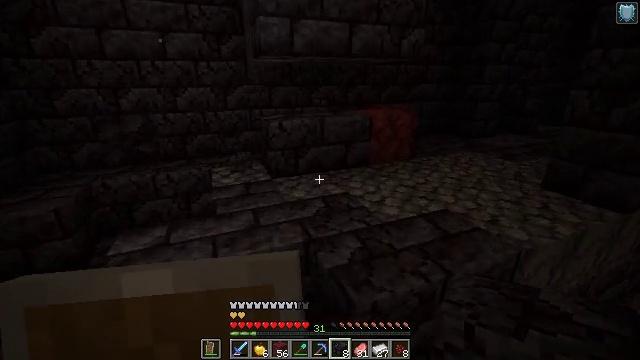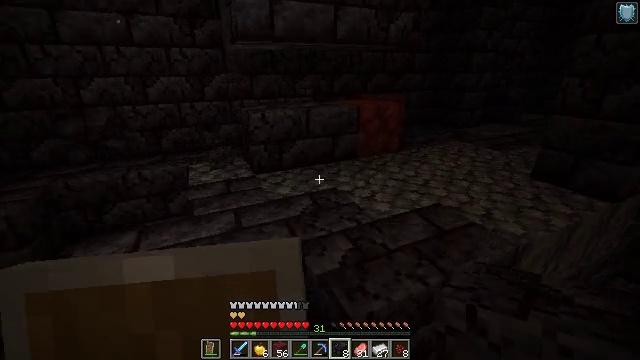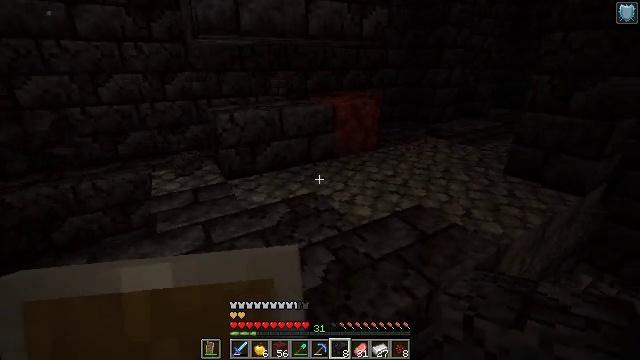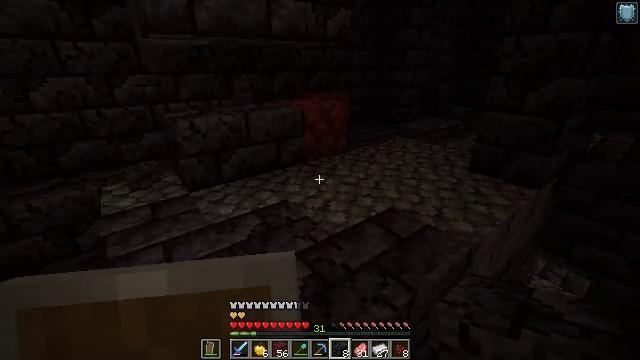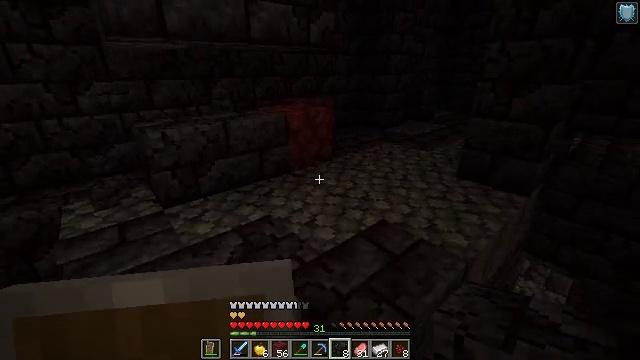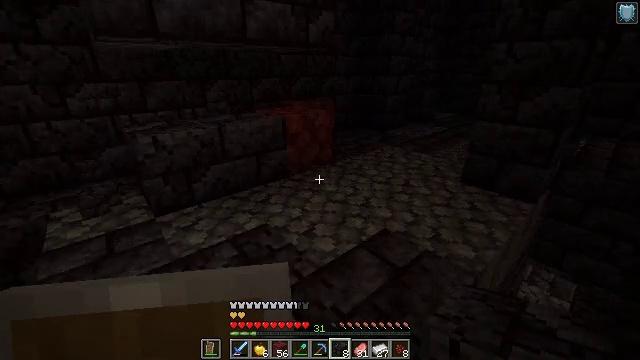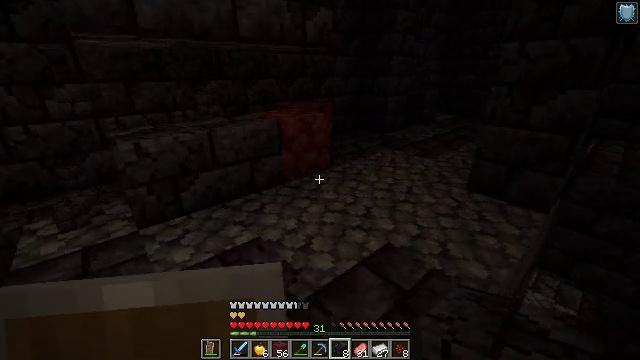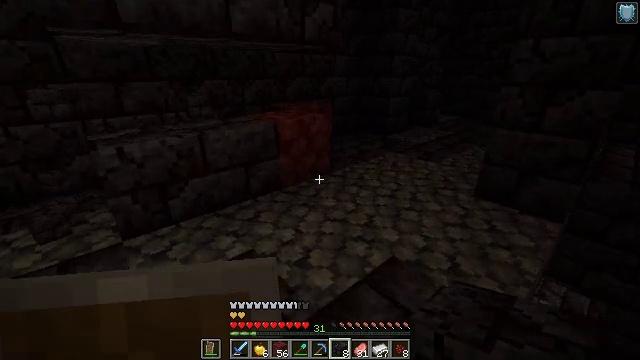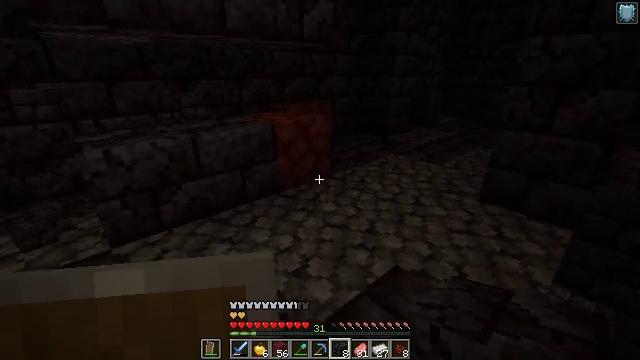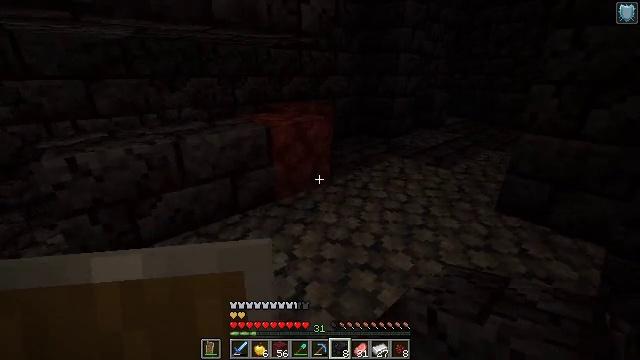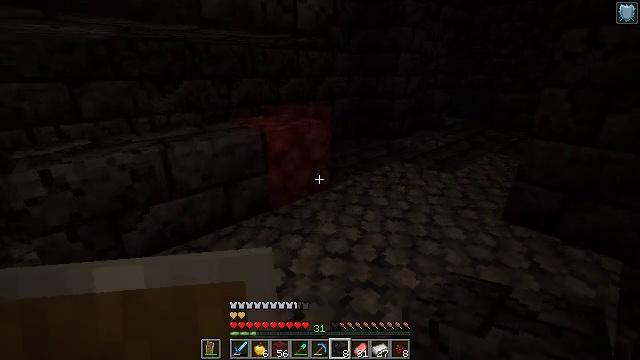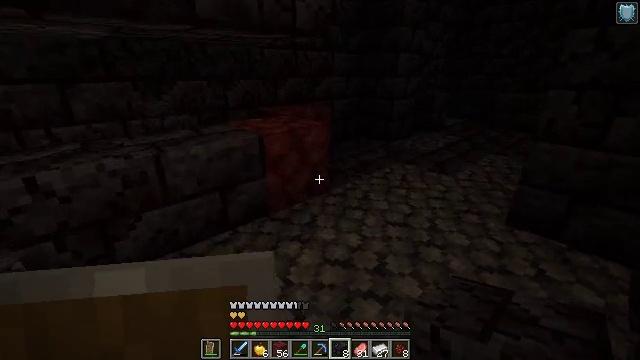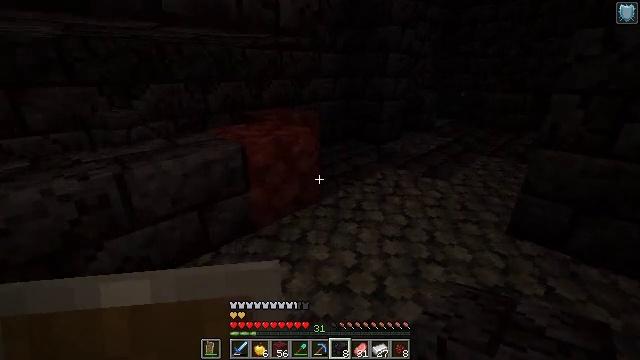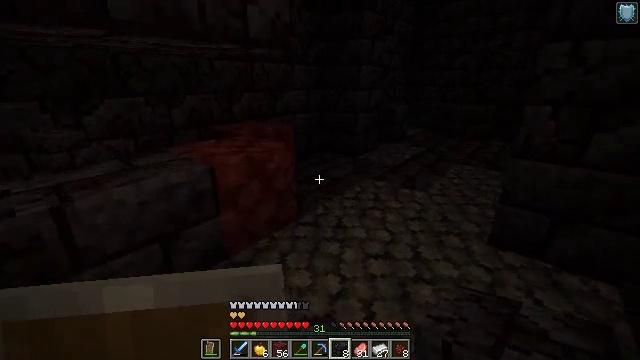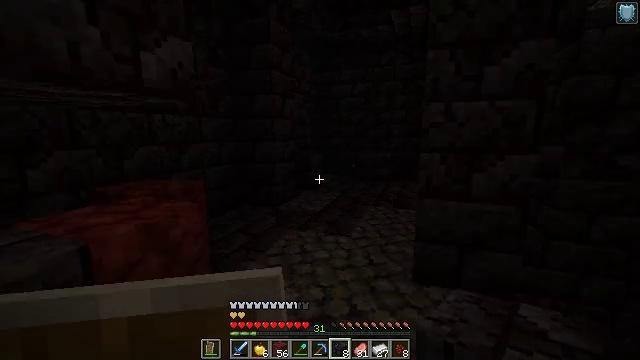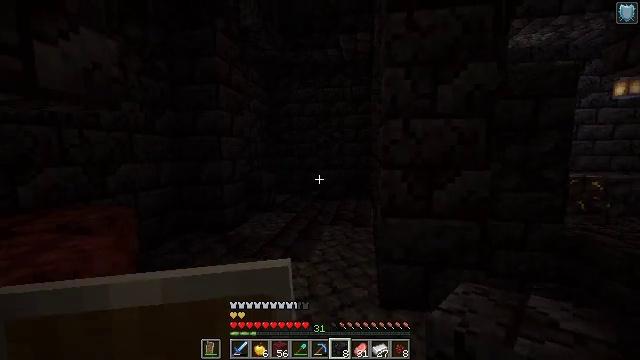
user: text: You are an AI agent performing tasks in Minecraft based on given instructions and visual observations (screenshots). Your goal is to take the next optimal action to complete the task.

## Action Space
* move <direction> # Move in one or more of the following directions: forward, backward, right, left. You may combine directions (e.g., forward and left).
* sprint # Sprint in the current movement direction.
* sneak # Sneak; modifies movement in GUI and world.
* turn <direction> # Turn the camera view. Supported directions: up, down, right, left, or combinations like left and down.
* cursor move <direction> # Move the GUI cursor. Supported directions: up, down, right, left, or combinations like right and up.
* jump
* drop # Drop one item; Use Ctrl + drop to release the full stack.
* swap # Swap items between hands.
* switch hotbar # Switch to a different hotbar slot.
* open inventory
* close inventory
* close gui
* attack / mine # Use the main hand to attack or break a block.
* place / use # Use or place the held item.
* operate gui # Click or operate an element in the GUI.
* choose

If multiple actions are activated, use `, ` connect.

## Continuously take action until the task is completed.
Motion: motion action
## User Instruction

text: Retrieve cracked polished blackstone bricks by mining.
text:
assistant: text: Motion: move forward, turn right and down
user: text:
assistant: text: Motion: move forward, turn right
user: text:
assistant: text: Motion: move forward, turn right
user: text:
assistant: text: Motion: move forward, turn right
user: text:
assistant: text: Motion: move forward
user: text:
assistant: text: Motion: move forward
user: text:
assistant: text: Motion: move forward
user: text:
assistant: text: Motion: move forward
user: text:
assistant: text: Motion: move forward
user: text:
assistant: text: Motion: move forward
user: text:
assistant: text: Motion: move forward
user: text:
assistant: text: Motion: move forward, turn right
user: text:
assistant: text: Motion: move forward, turn right and up
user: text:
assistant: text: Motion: move forward, turn right and up
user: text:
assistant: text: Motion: move forward, turn right and up
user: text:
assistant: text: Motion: move forward
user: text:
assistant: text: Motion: move forward
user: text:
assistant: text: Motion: move forward
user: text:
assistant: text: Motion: no_op
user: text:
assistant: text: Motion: no_op
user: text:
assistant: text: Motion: no_op
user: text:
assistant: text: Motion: no_op
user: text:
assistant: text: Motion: no_op
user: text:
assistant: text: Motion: no_op
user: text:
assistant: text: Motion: no_op
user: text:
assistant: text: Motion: no_op
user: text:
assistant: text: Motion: no_op
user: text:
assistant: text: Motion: no_op
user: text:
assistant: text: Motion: no_op
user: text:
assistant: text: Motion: no_op